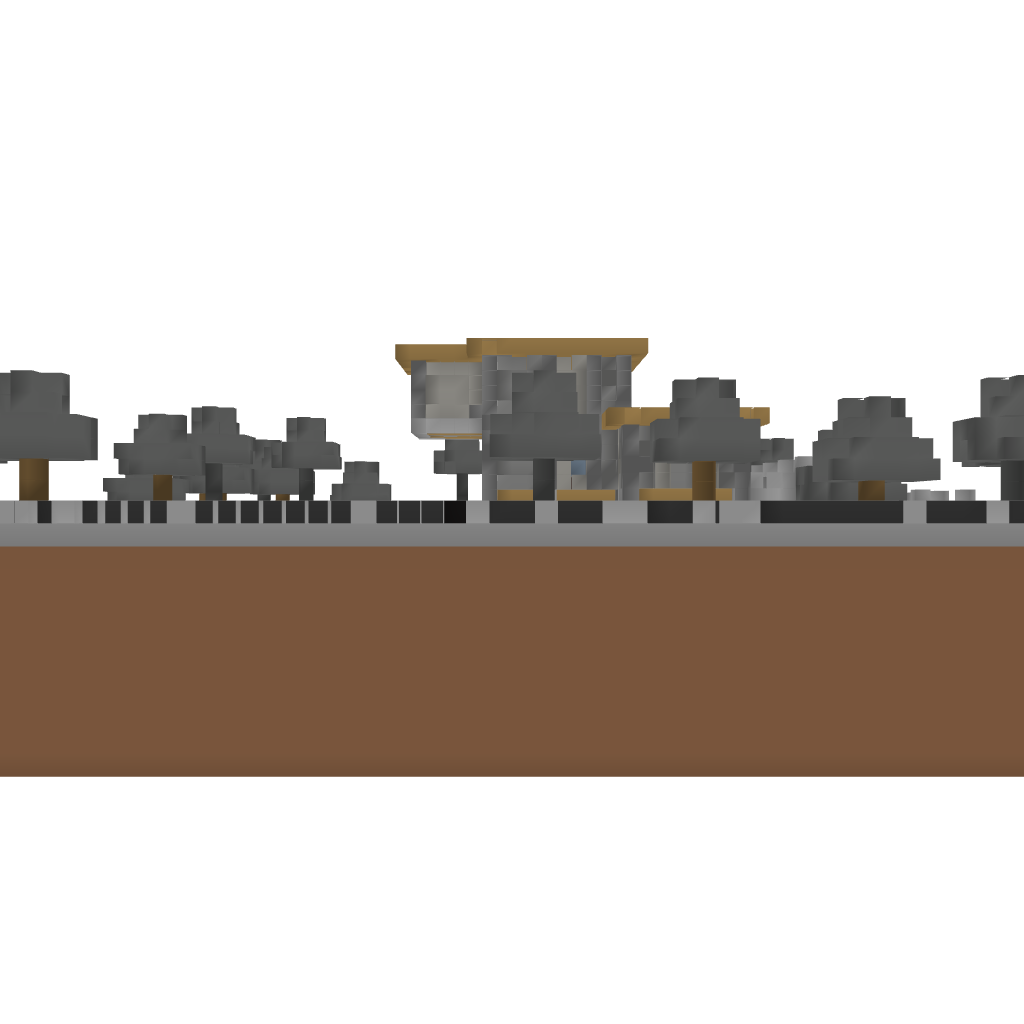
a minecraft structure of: Modern 2 story house above small pond